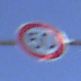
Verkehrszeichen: Geschwindigkeit50
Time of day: MorningAfternoon
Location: Outdoor (Nature)
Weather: Clear
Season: NotSpecified
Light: Natural